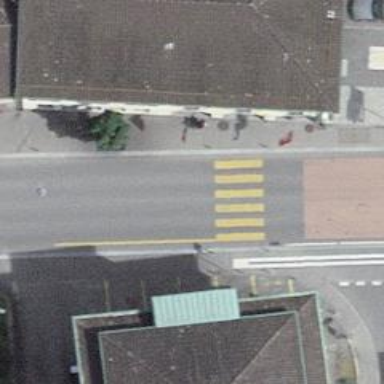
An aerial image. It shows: Uncontrolled footway crossing with markings.